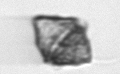
Label: Kryptoperidinium_triquetrum